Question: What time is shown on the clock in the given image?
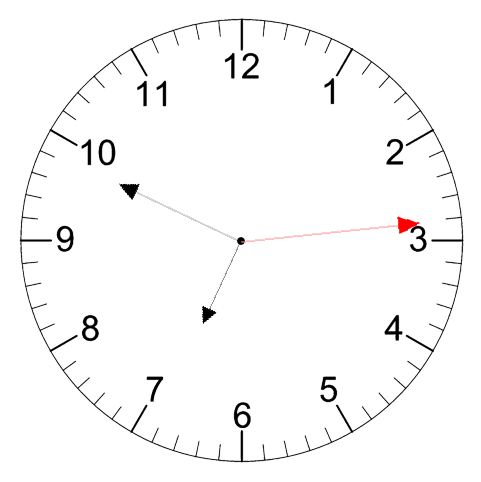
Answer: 06:49:14